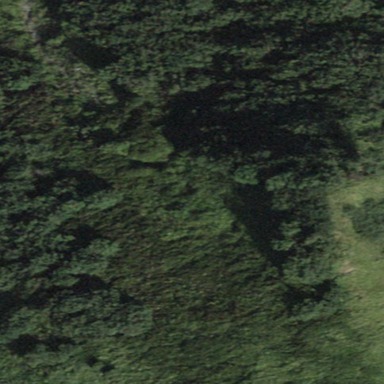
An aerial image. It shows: Area covered in scrub vegetation.